Question: I want to change the CSS style when a WinJS Listivew item is selected, like in the picture.

Basically I would like the purple part to be grey, and this should to be done via CSS I guess because we are in WinJS.
'''
win-selectionborder
win-selectionbackground
win-selectionhint
win-selectioncheckmark
win-selectioncheckmarkbackground
'''
I've tried them all, but they all give strange results, changing everything but that.
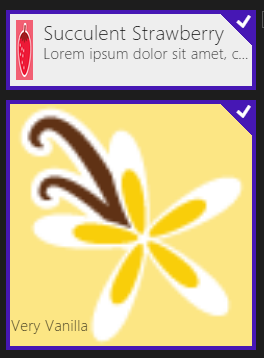
Answer: Here are the images from Chapter 5 of my free ebook, <URL>, where I show how all the styles related to the checkbox. These are specifically in the section called "Styling Gallery: WinJS Controls". In these images I show the default styling as compared with custom styling. You'll see that the trick is really having the right selectors for the styling hierarchy, as it's often not just a single class you have to concern yourself with. Note also that the use of .win-selectionstylefilled distinguishes between that and the outline style.
Also note that the styles I show here are not scoped to a particular list or page; gbellman's answer gives some of that.